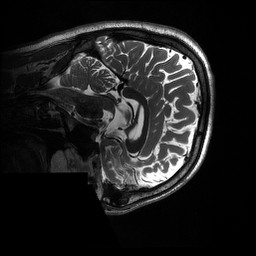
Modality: T2w
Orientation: sagittal
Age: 22
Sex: male